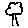
Label: tree